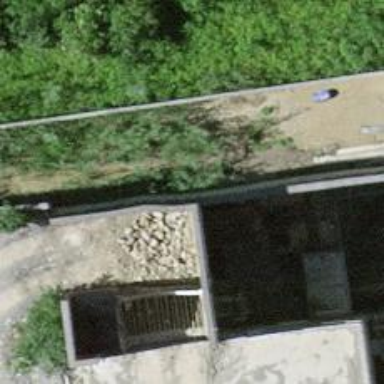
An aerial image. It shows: Retaining wall.